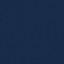
Label: SeaLake